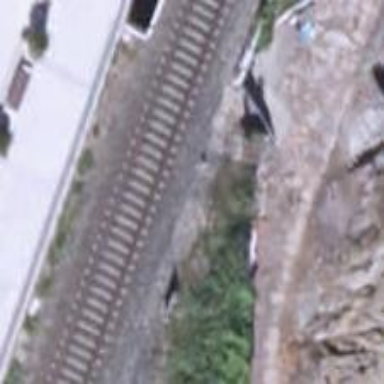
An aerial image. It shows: Railway track.